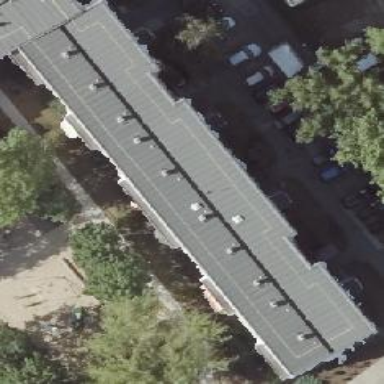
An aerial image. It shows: Residential building with flat gray roof made of tar paper.